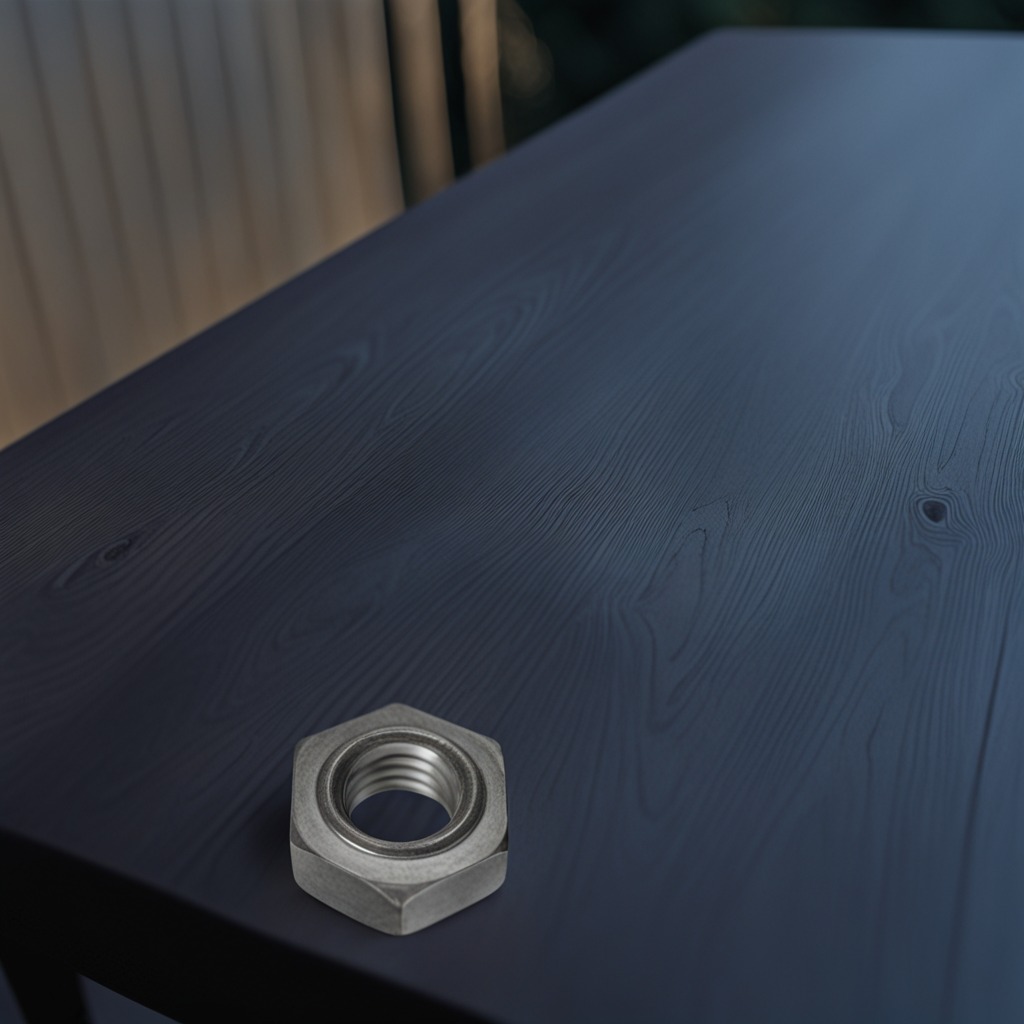
A metal nut is lying on the table in the garage.